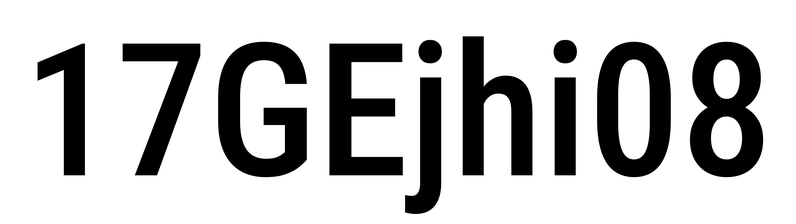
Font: Roboto_Condensed_Medium